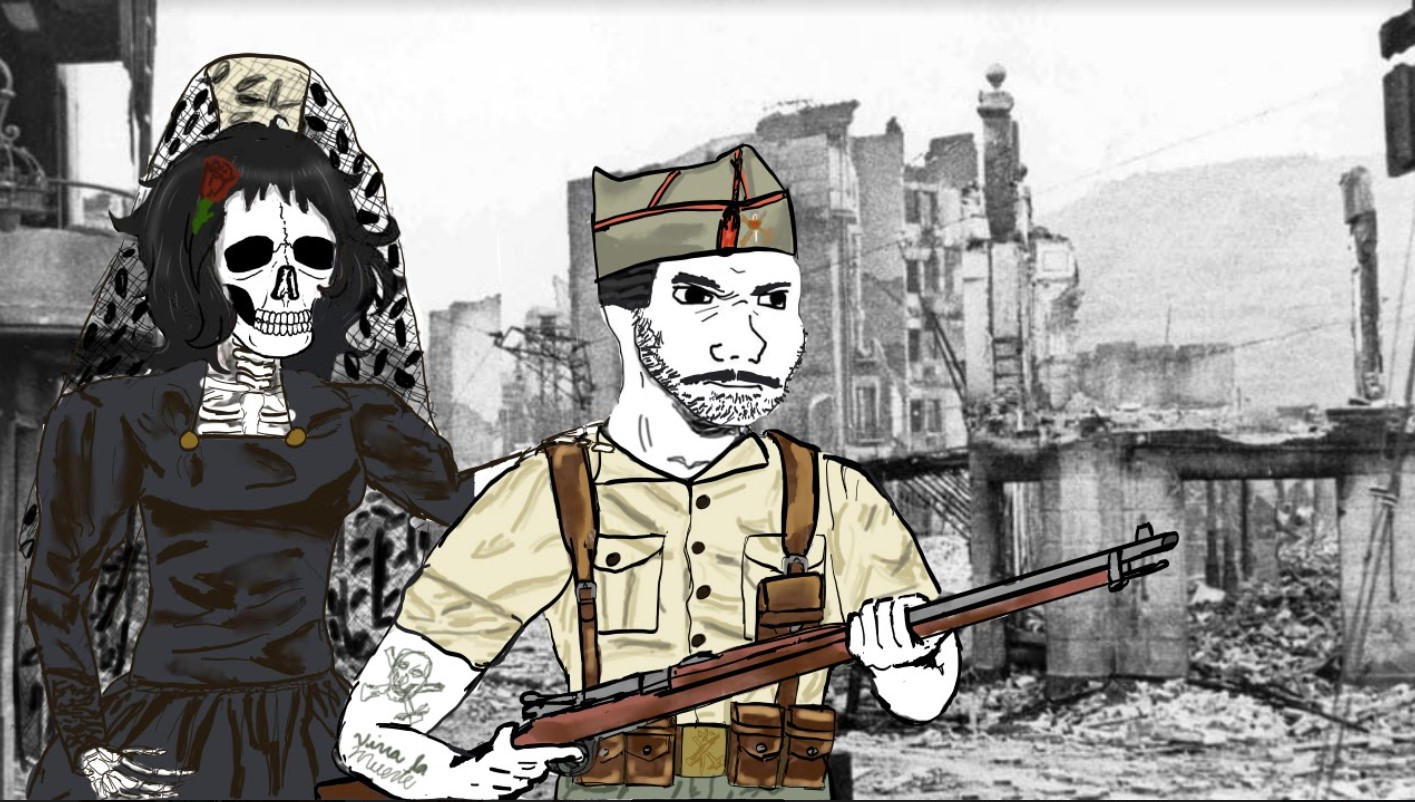
Label: 5_Wojak_with_Background